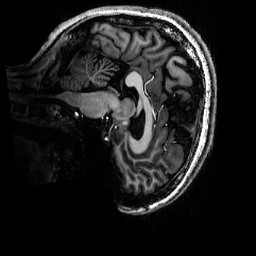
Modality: T1w
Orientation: sagittal
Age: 21
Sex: female
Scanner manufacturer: siemens
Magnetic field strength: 6.98 T
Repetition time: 6 s
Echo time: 0.00299 s